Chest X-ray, PA view. Patient: 34 years old, sex F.
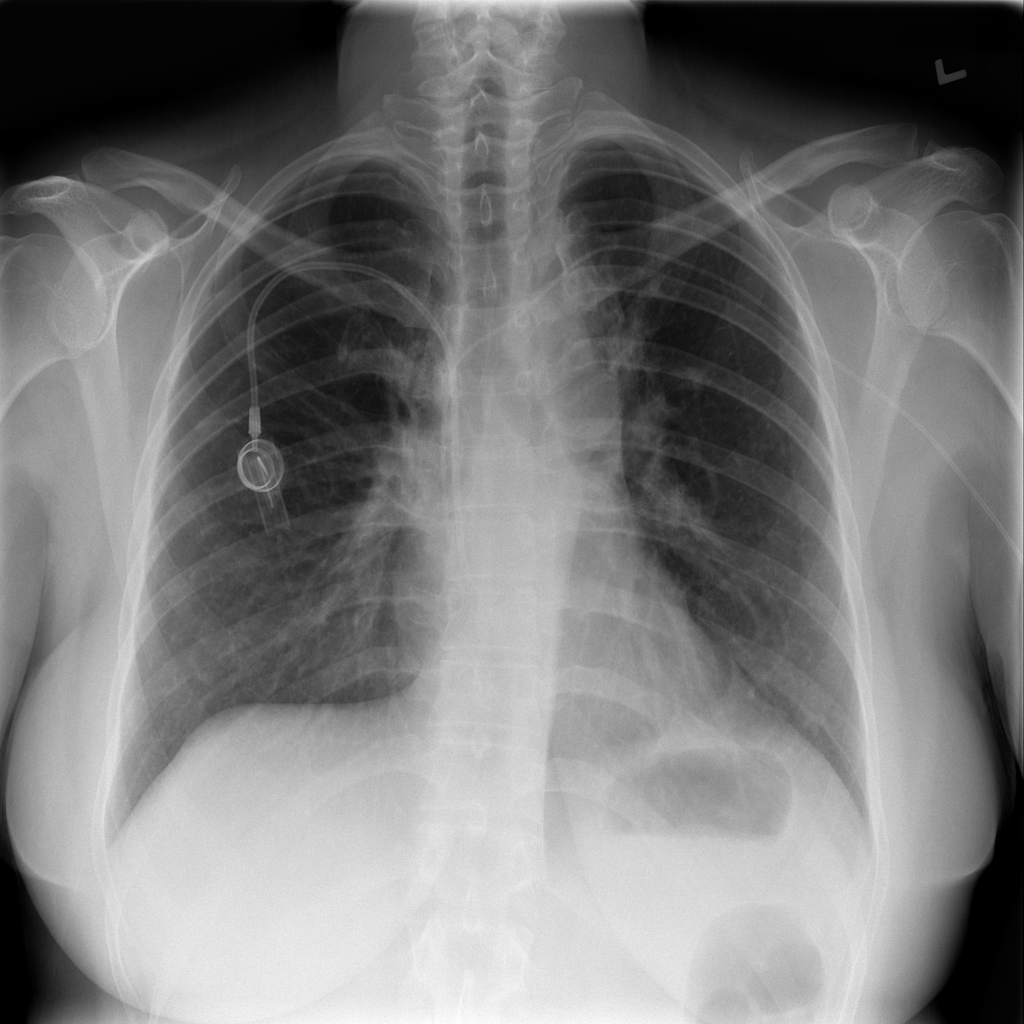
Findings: No Finding